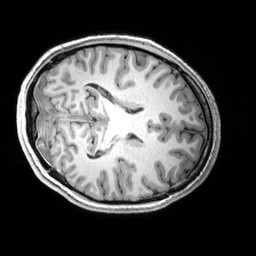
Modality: T1w
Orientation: axial
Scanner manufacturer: siemens
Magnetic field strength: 3 T
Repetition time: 2.53 s
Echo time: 0.00299 s